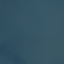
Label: SeaLake